The plot shows how the frequency content of a rotor-rig vibration signal evolves over time (STFT spectrogram). Based on the visible evidence, which rotor condition applies: normal, misalignment, unbalance, looseness?
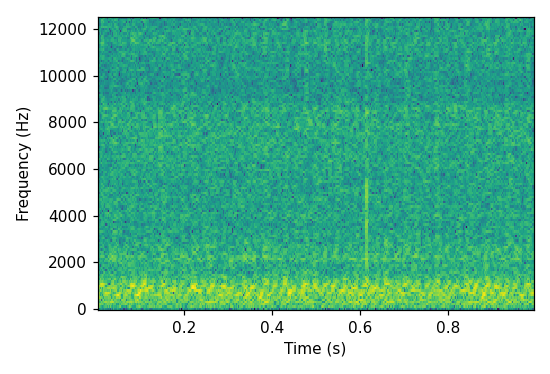
Answer: unbalance